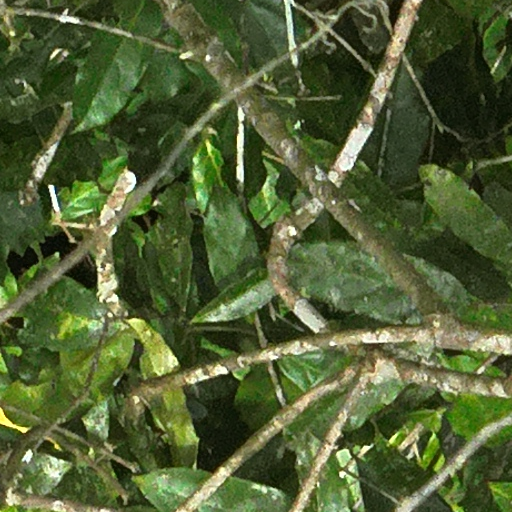
Species: Anacardium excelsum
GBIF accepted scientific name: Anacardium excelsum
Crown area (m\u00b2): 316.931